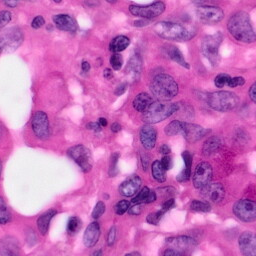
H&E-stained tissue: Pancreatic